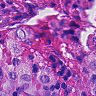
Metastatic tissue present: no